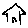
Label: house